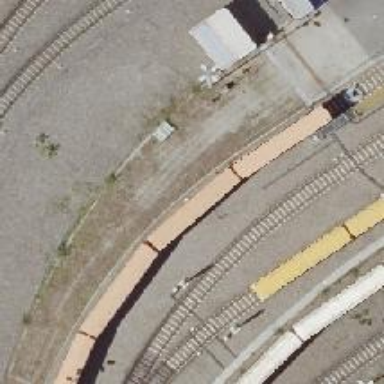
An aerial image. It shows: Yard used for servicing electrified rail. The rail is electrified from the top.